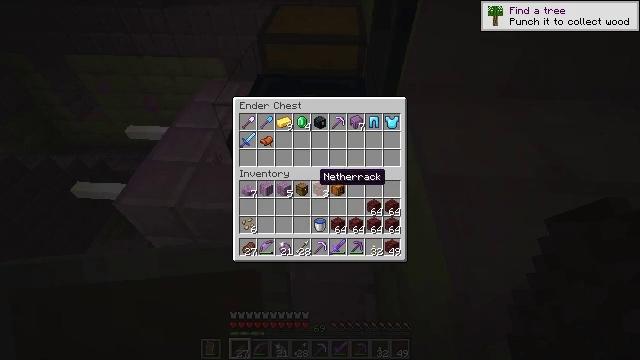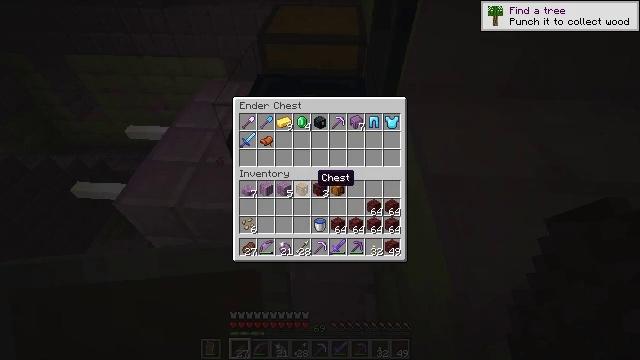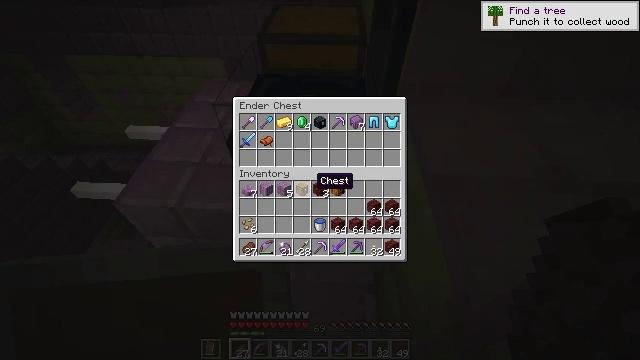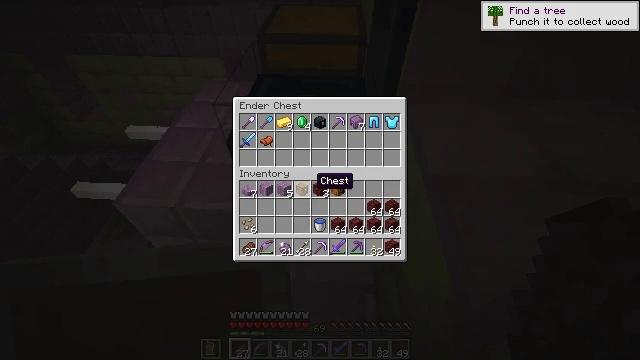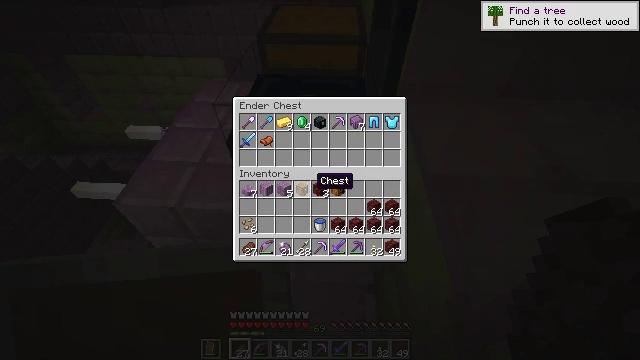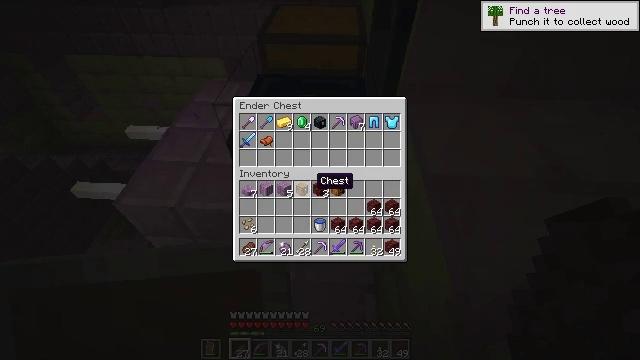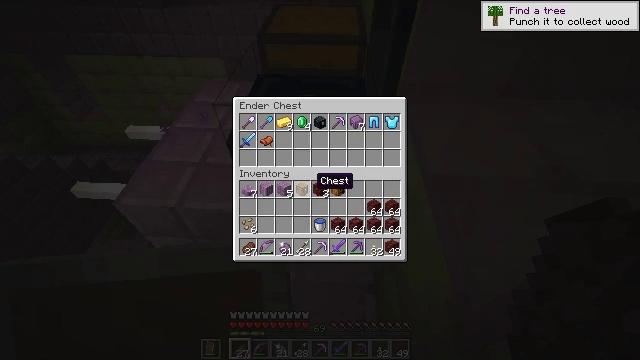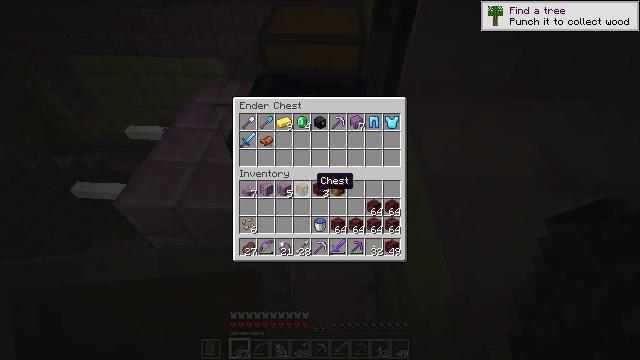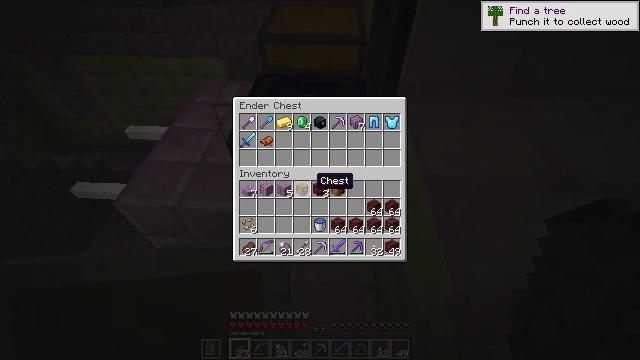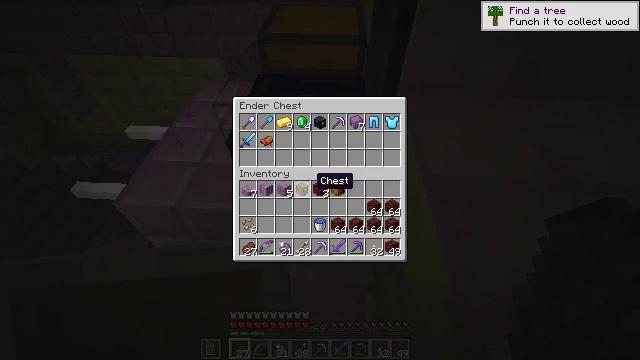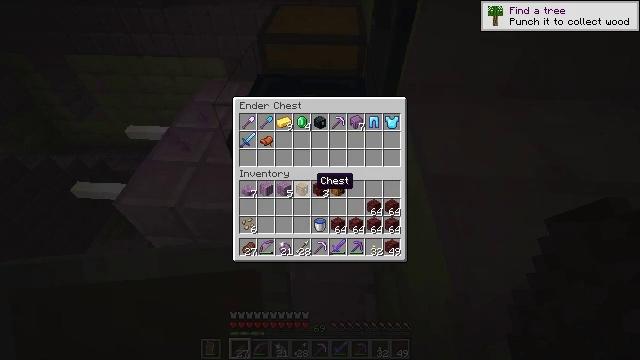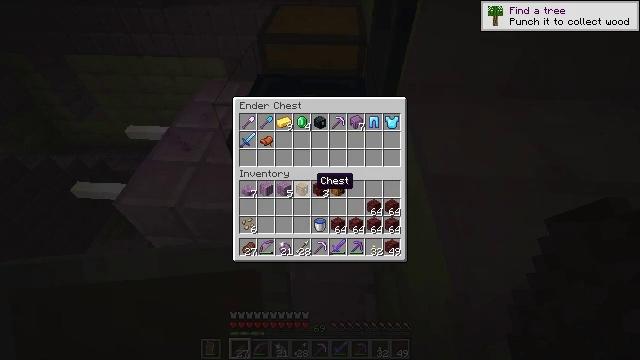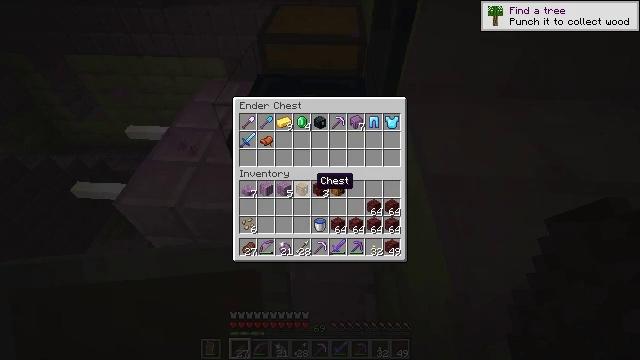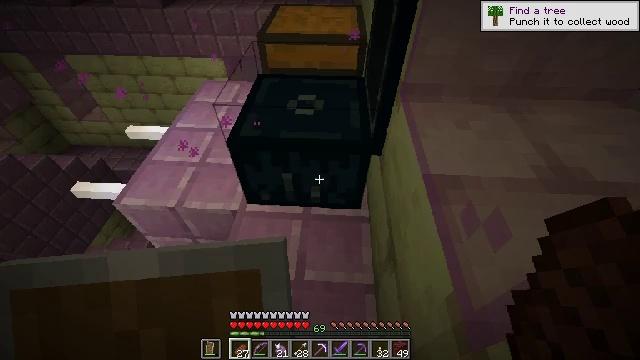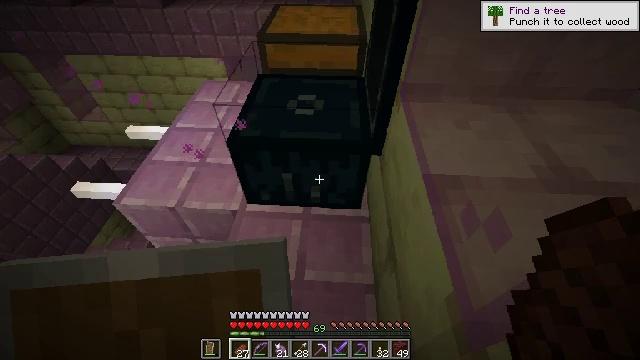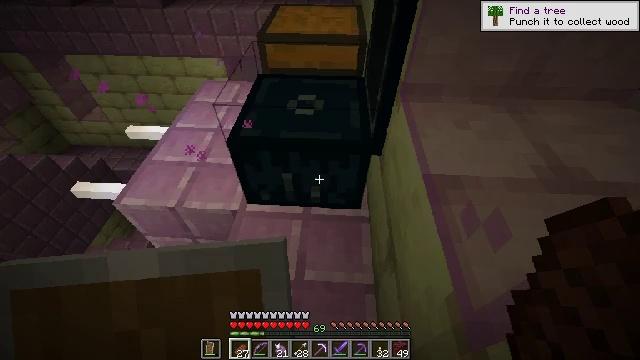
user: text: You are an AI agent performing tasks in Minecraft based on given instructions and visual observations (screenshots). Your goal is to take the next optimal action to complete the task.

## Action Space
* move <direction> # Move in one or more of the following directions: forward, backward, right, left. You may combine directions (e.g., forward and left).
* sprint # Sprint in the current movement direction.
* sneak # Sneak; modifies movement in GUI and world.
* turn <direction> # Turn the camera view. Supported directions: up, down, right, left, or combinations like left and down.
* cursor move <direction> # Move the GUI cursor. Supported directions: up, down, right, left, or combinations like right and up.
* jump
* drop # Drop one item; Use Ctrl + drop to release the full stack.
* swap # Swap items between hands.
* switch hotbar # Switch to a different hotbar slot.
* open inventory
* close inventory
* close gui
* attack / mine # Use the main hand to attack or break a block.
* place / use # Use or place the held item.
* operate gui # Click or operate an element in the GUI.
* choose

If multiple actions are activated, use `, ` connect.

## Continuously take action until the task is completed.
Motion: motion action
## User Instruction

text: Reclaim the chest into your inventory.
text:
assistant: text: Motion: no_op
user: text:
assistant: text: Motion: no_op
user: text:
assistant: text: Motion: no_op
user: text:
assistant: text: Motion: no_op
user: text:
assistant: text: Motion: no_op
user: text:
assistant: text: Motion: no_op
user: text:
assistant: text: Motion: no_op
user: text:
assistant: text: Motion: no_op
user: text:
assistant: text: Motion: no_op
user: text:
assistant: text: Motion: no_op
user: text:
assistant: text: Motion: no_op
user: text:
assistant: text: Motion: no_op
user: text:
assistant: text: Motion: close inventory
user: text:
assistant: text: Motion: close inventory
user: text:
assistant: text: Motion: no_op
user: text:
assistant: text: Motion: no_op
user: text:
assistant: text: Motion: turn left and down
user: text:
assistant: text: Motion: turn left and down
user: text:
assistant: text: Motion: turn left and down
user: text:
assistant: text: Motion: turn left
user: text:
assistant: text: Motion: turn left
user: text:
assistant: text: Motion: turn left
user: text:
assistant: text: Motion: turn left and up
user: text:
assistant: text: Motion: turn left and up
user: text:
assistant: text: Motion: turn left and up
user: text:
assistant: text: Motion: turn left and up
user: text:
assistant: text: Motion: turn left and up
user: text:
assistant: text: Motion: turn left and up
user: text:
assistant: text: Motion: turn left and up
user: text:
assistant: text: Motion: no_op